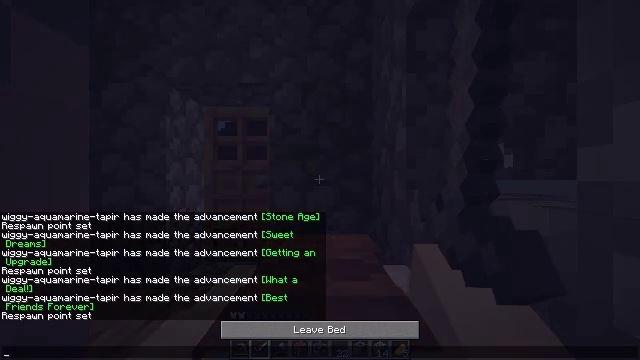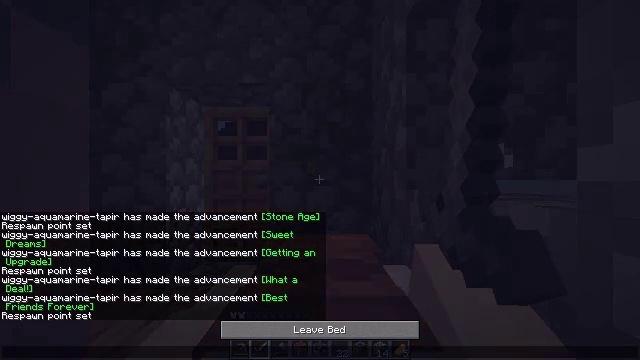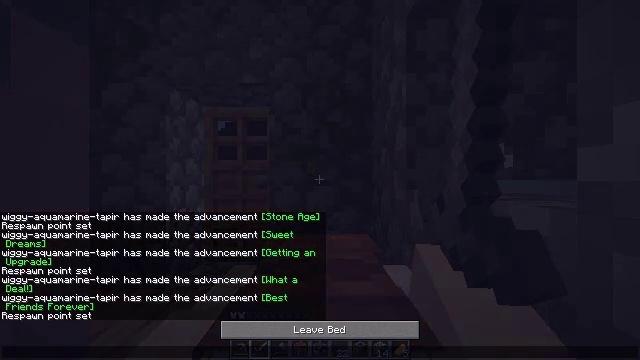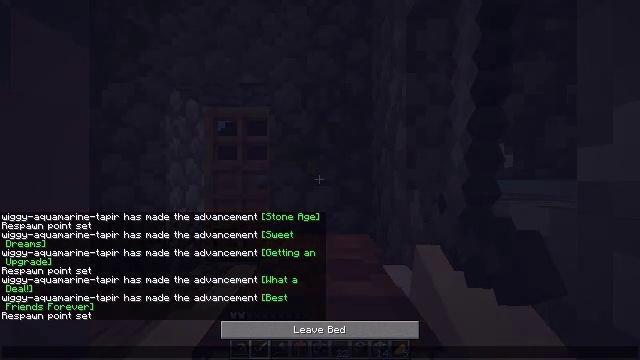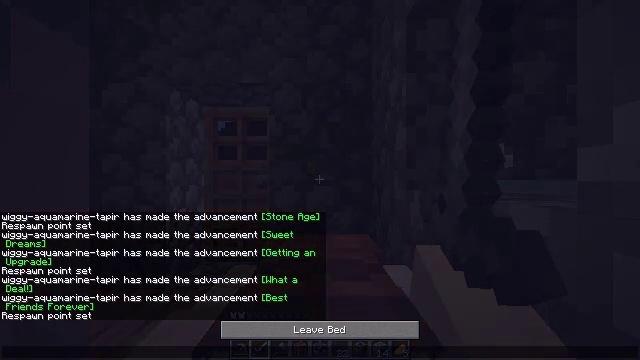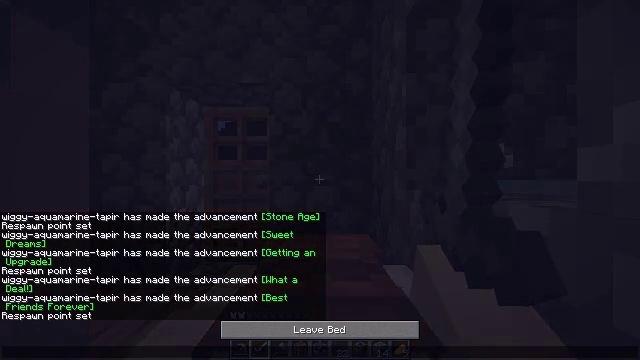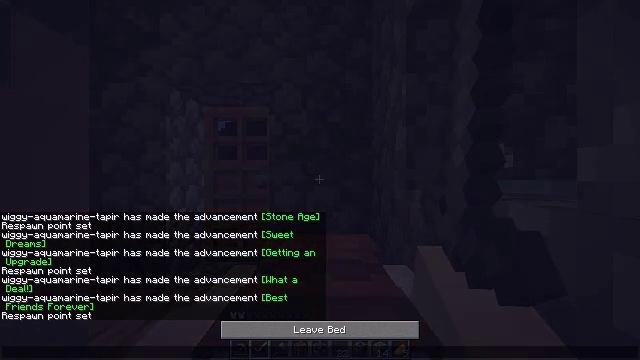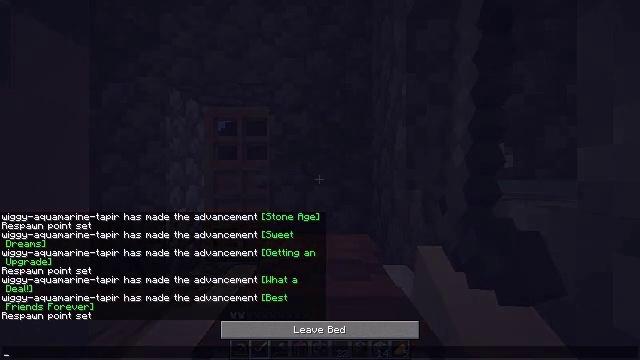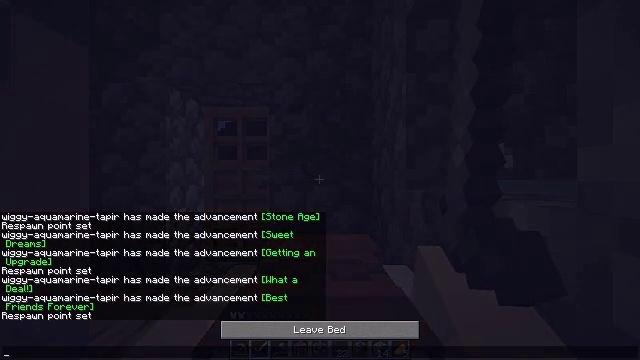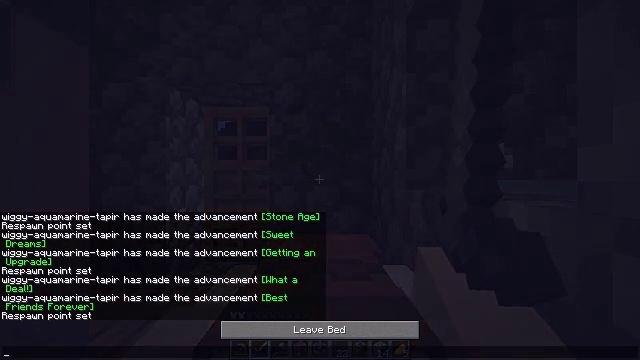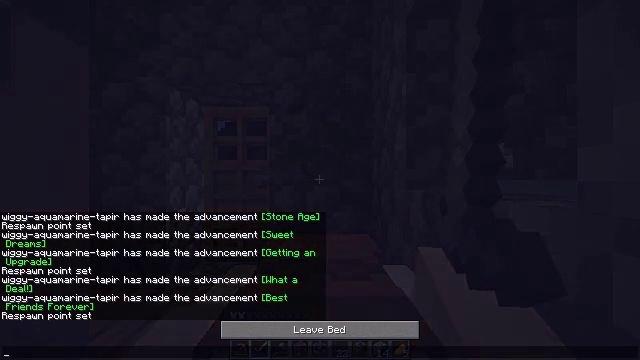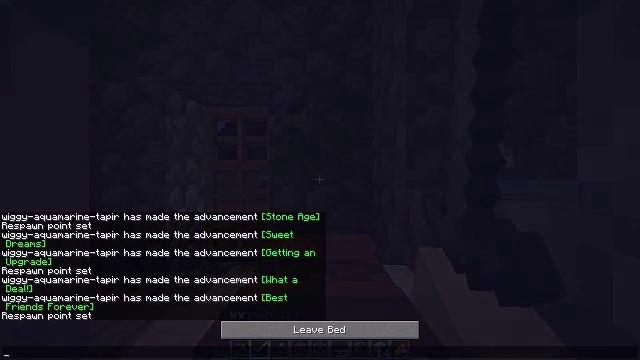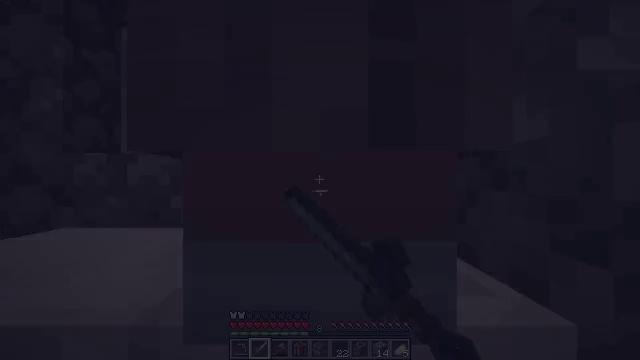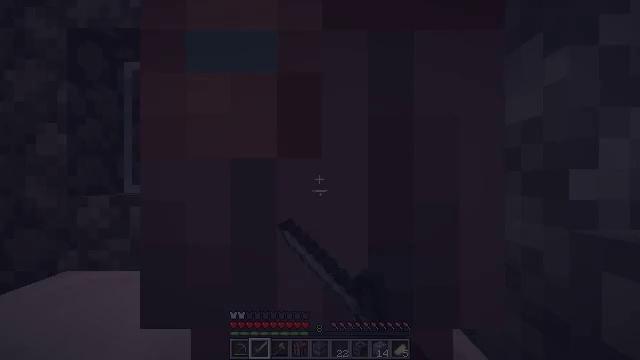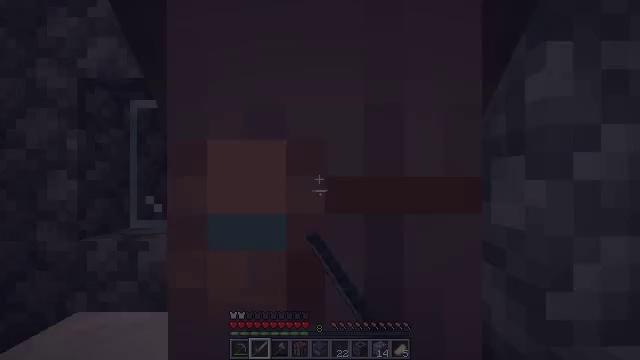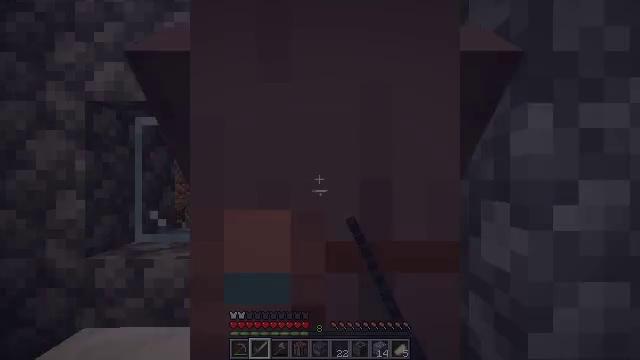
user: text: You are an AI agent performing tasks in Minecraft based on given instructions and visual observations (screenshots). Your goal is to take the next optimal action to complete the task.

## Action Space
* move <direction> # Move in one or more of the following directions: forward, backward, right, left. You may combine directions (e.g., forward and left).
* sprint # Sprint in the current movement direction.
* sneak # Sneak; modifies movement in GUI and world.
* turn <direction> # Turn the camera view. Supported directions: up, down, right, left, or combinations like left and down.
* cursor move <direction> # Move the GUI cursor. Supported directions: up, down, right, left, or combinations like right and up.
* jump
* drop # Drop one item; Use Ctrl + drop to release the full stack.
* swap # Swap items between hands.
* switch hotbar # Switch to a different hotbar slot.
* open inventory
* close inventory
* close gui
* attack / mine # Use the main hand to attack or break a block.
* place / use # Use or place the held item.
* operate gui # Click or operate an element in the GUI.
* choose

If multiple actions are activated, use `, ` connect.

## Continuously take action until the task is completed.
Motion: motion action
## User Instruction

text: Break the grass block.
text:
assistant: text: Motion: no_op
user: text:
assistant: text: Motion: no_op
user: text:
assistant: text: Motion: no_op
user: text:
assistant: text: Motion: no_op
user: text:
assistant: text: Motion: no_op
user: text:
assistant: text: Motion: no_op
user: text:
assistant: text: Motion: no_op
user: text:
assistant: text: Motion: no_op
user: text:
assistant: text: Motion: no_op
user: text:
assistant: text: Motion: no_op
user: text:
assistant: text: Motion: no_op
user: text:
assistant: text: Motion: no_op
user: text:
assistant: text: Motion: close gui
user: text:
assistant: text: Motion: no_op
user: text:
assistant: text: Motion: no_op
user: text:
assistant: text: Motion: no_op
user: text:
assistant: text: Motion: no_op
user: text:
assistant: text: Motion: no_op
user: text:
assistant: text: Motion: no_op
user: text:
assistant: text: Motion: no_op
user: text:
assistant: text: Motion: no_op
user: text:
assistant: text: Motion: no_op
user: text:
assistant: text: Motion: no_op
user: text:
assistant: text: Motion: no_op
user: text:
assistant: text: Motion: no_op
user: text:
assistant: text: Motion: no_op
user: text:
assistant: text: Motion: no_op
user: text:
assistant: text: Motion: no_op
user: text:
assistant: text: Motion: no_op
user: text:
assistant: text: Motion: no_op